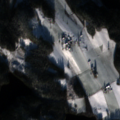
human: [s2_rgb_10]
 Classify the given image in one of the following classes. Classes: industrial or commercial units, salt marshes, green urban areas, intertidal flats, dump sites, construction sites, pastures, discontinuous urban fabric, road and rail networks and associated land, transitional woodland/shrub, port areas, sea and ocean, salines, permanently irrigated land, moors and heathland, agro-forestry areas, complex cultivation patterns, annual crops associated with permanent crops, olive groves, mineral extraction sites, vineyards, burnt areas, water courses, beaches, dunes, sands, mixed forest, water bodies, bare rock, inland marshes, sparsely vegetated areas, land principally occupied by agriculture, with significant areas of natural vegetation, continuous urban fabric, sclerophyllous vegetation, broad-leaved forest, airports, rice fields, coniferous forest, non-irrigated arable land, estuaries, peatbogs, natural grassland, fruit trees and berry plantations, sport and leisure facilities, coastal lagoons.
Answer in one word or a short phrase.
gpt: non-irrigated arable land, land principally occupied by agriculture, with significant areas of natural vegetation, coniferous forest, mixed forest, transitional woodland/shrub, water bodies